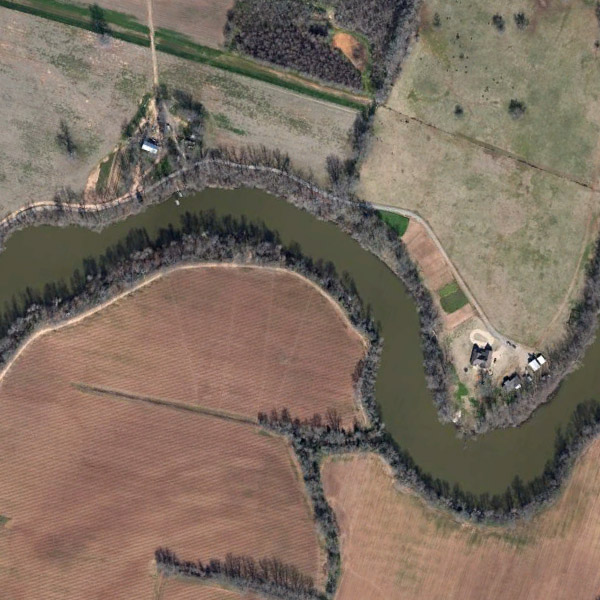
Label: River